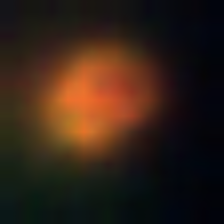
Taxon: NanoPlankton
Group: Other